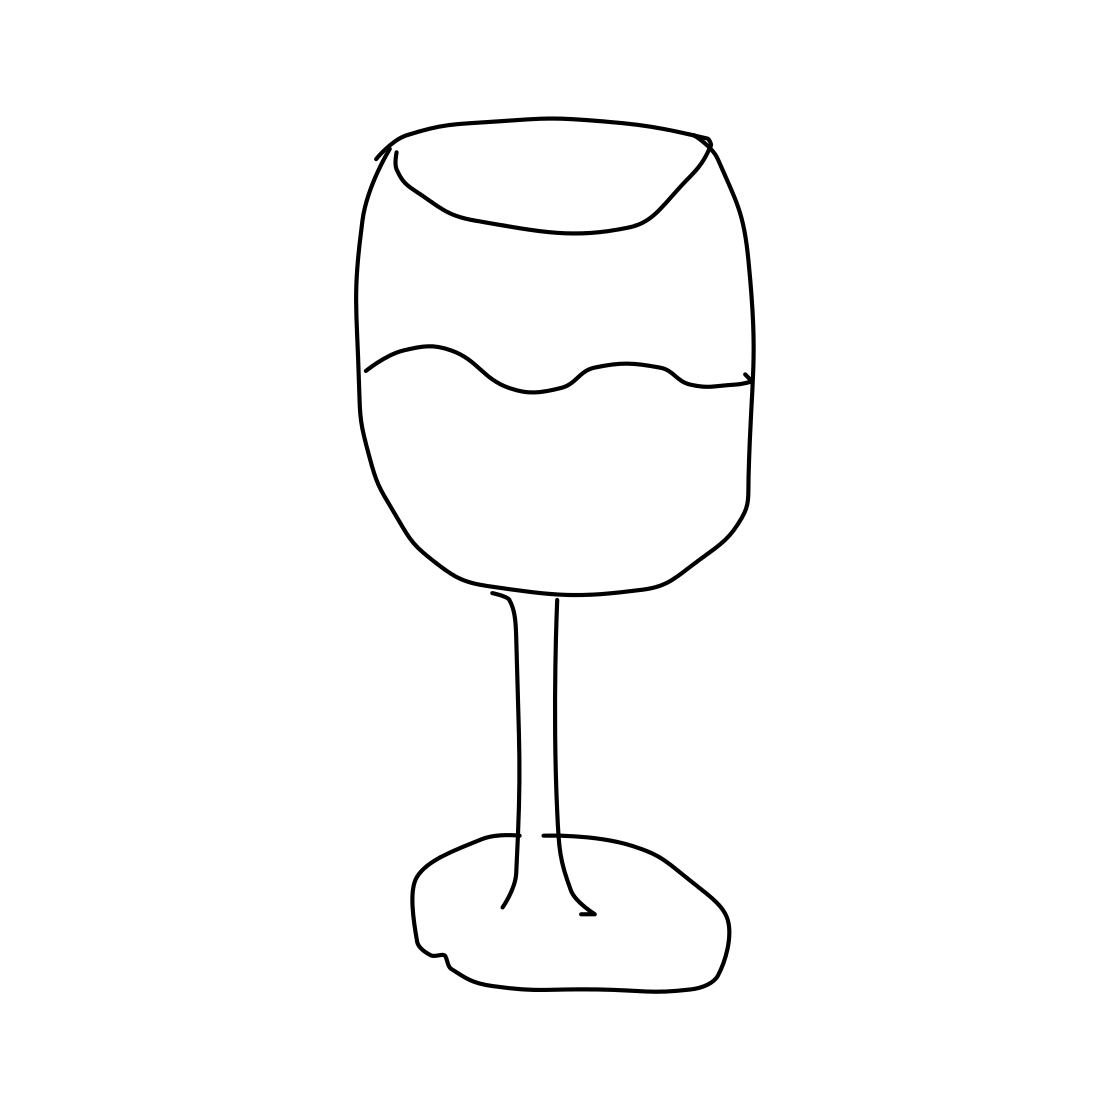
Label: wineglass